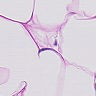
Metastatic tissue present: no